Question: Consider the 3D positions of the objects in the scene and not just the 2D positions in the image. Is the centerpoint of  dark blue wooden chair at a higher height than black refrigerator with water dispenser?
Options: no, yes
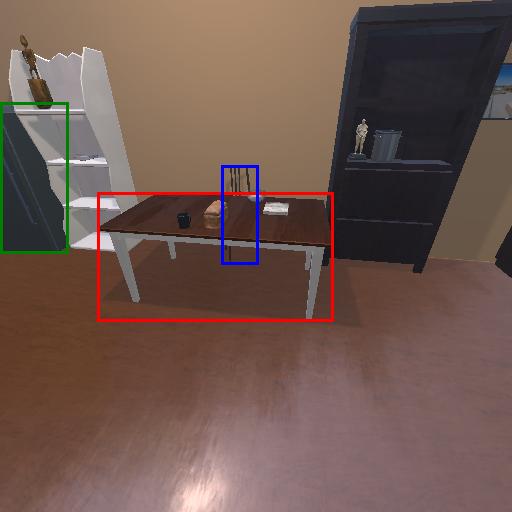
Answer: no